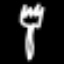
Label: fork